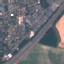
Land use / land cover: Highway